A bearing vibration time series has been folded into this square grayscale image, one row per segment of consecutive samples. Diagnose the bearing from this image, choosing from: normal, inner_race, outer_race, ball.
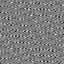
Answer: inner_race